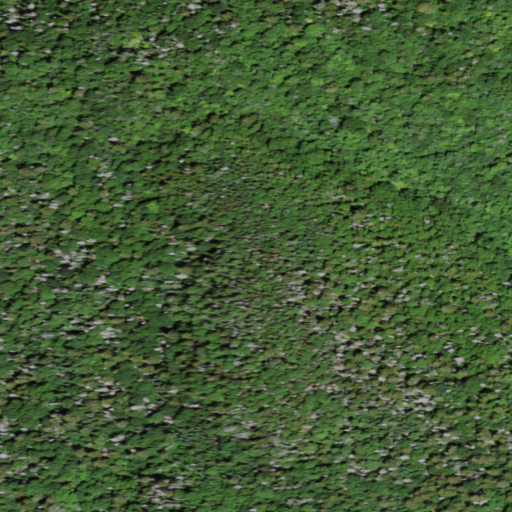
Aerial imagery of mountain in New York named Height of Land Mountain containing evergreen forest, deciduous forest, and mixed forest